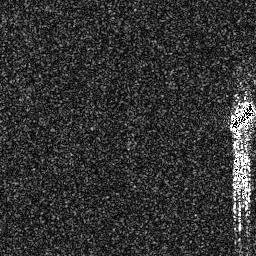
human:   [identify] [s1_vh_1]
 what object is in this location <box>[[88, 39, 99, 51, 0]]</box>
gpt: <ref>1 medium ship at the right</ref>